Interaction volume radius: 5 \u00c5
Interaction volume height: 20 \u00c5
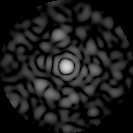
Disorder parameter: 0.8437